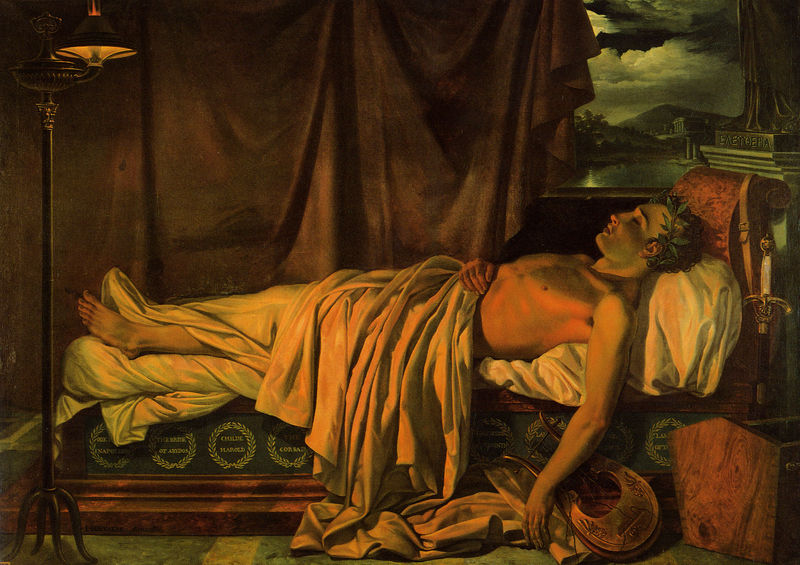
Titel: Tod des Lord Byron
Künstler: Joseph Denis Odevaere
Standort: Brügge
Institution: Groeningemuseum
Schlagwörter: baum, berg, blau, feuer, fuß, gemälde, hand, held, himmel, kopf, körper, mann, nackt, schatten, schlaf, wasser, weiß, wolken, gelb, grün, landschaft, see, stadt, braun, brust, ellbogen, fenster, frankreich, holz, lampe, licht, marmor, nacht, nase, ohr, orange, profil, raum, säule, säulen, zimmer, ausblick, gürtel, rot, tuch, symbolismus, jung, arm, arme, blass, falten, gesicht, historie, sockel, stein, tod, tot, toter, hände, innenraum, instrument, portrait, porträt, vorhang, spiegelung, boden, gewand, haare, stoff, tücher, decke, klassizismus, gitarre, musik, musiker, augenbrauen, skulptur, statue, aussicht, bein, seitlich, sommer, ruhe, sofa, liegen, ruhen, schlafen, schlafend, warm, creme, pause, beleuchtung, romantik, krieg, unwetter, historienbild, kaiser, kissen, könig, inschrift, musikinstrument, seitenansicht, kerze, streifen, bett, leuchter, metall, faltenwurf, laken, podest, junge, knöchel, liegend, scheide, zehen, oberkörper, mondlicht, griff, mond, antike, flamme, krank, leblos, rippen, traum, mondschein, nachts, schwert, säbel, soldat, kiste, napoleon, degen, tasche, kranz, lorbeer, lorbeeren, lorbeerkranz, mythologie, rom, kasten, römer, entspannt, entspannung, liege, bettzeug, jüngling, sarg, öllampe, betttuch, leintuch, gestorben, bahre, schlaff, albtraum, antik, leder, rotbraun, müde, historienmalerei, griechenland, krnaz, ehre, historismus, antikisierend, baldachin, grpn, feldherr, schriftrolle, ständer, tempel, kränze, laute, mandoline, hermes, chaiselongue, harfe, stehlampe, lyra, merkur, david, erschöpft, krankenbett, aufgebahrt, leier, sportler, schlafender, unheimlich, baumwolle, sieger, ehrenkranz, römisch, zelt, lager, toter mann, cäsar, decken, nackter oberkörper, gaslampe, historistisch, nero, zither, zitter, erschöpfung, milität, ätna, schläfer, ruhm, rausch, recamiere, belgien, befehlshaber, lorberrkranz, fieber, akademische malerei, byron, lorbeerkrnz, nach dem sieg, runhen, schastten, träumer, wrpüoigoe mvgoqlewe, recameriere, landachaft, unheimli